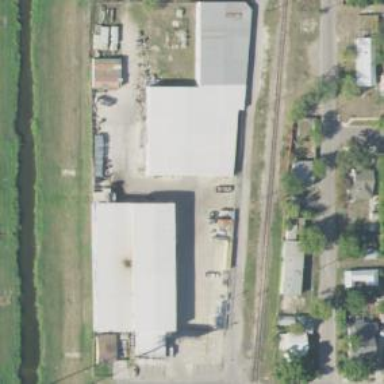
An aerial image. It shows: Warehouse building.